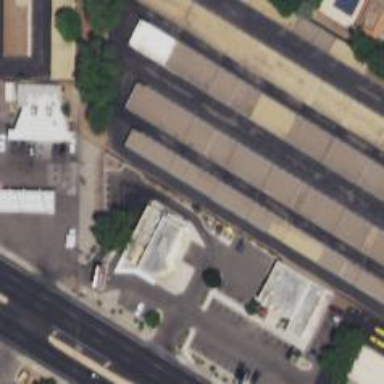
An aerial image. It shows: Group of garages.